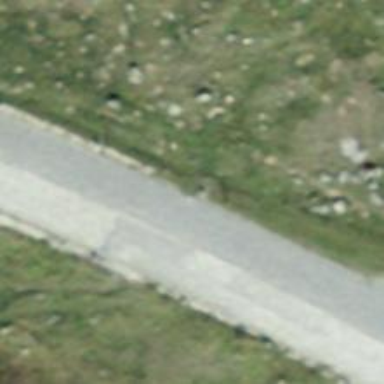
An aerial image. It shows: Secondary road with sett surface.